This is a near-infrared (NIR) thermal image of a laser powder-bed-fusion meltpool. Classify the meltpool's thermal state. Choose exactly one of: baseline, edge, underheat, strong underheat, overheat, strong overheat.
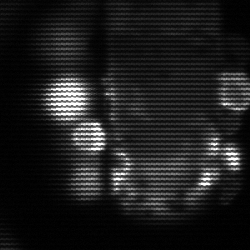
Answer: strong underheat